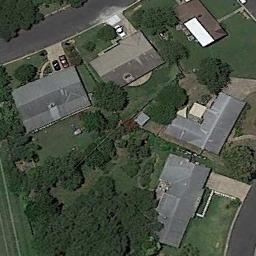
Label: residential